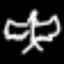
Label: angel